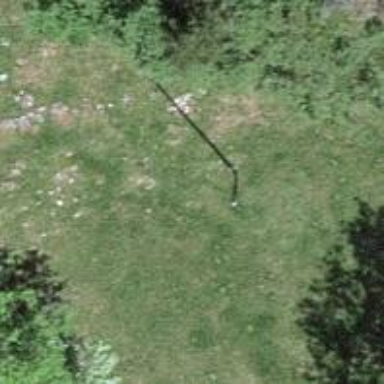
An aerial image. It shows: Power pole.